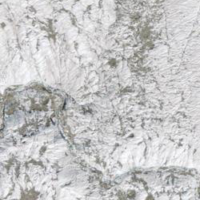
EUNIS habitat code: 49
Species observed at this site:
Aquila chrysaetos